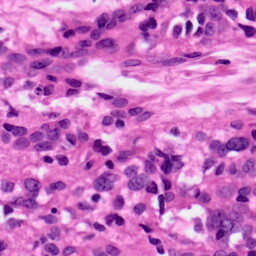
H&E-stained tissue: Ovarian